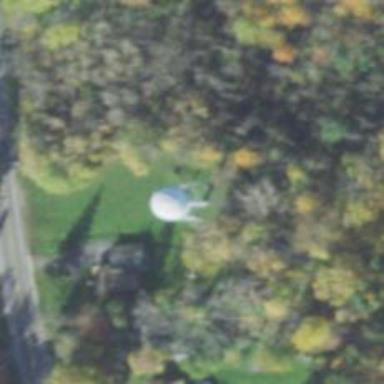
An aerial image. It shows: Water tower that is man-made.